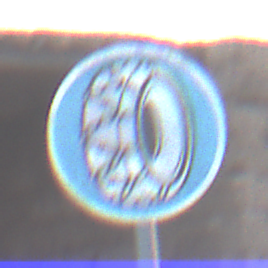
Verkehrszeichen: SchneekettenVorgeschrieben
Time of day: SunriseSunset
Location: Outdoor (Nature)
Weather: Clear
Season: NotSpecified
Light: Natural